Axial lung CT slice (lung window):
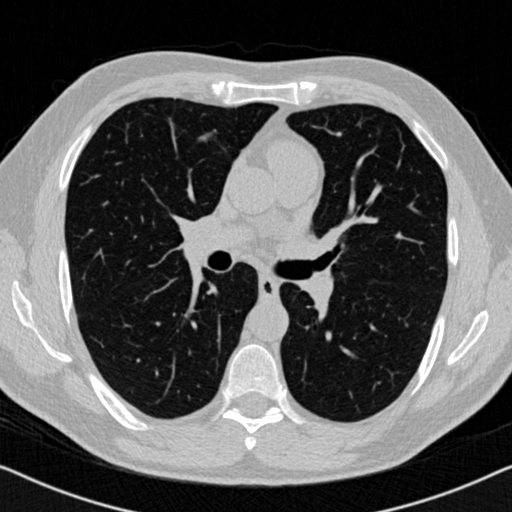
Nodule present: no